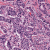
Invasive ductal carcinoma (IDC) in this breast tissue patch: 1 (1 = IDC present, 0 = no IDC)